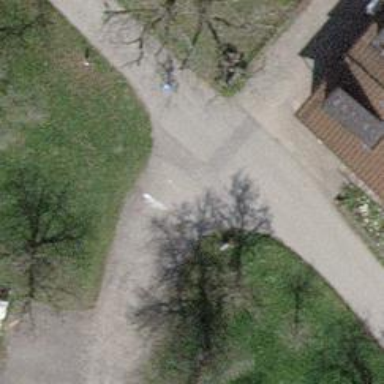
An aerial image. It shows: Service road with surface made of paving stones.